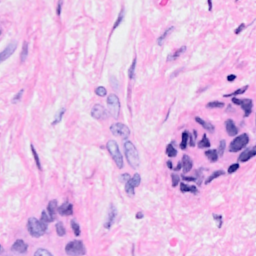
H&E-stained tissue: Breast